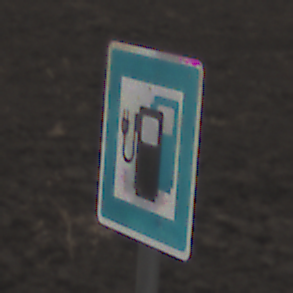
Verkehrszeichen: LadestationFuerElektrofahrzeuge
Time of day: MorningAfternoon
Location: Outdoor (Nature)
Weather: Overcast
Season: NotSpecified
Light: Natural